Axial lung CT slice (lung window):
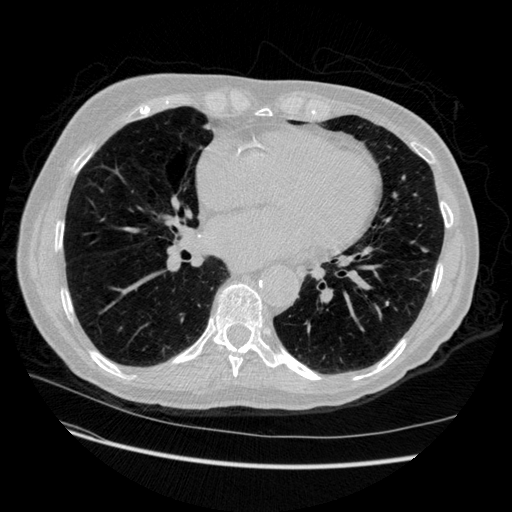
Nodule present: yes
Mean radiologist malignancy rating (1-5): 3.333